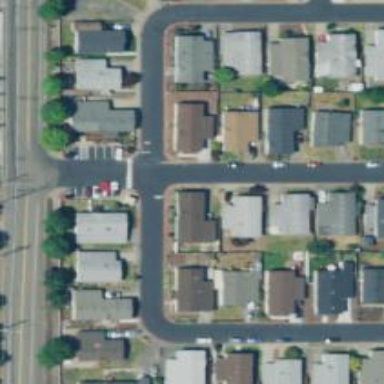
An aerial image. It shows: Residential road with sidewalk on the left.